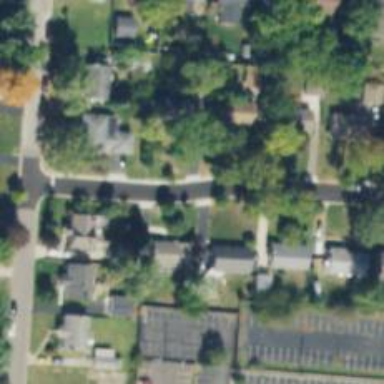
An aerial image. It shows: Residential driveway.